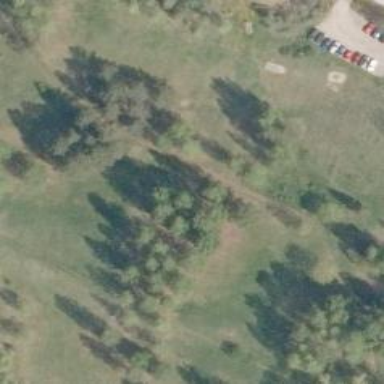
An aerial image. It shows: Disc golf hole.